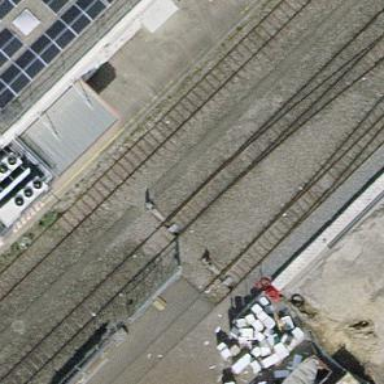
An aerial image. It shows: Single-track railway spur.